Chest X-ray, AP view. Patient: 57 years old, sex M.
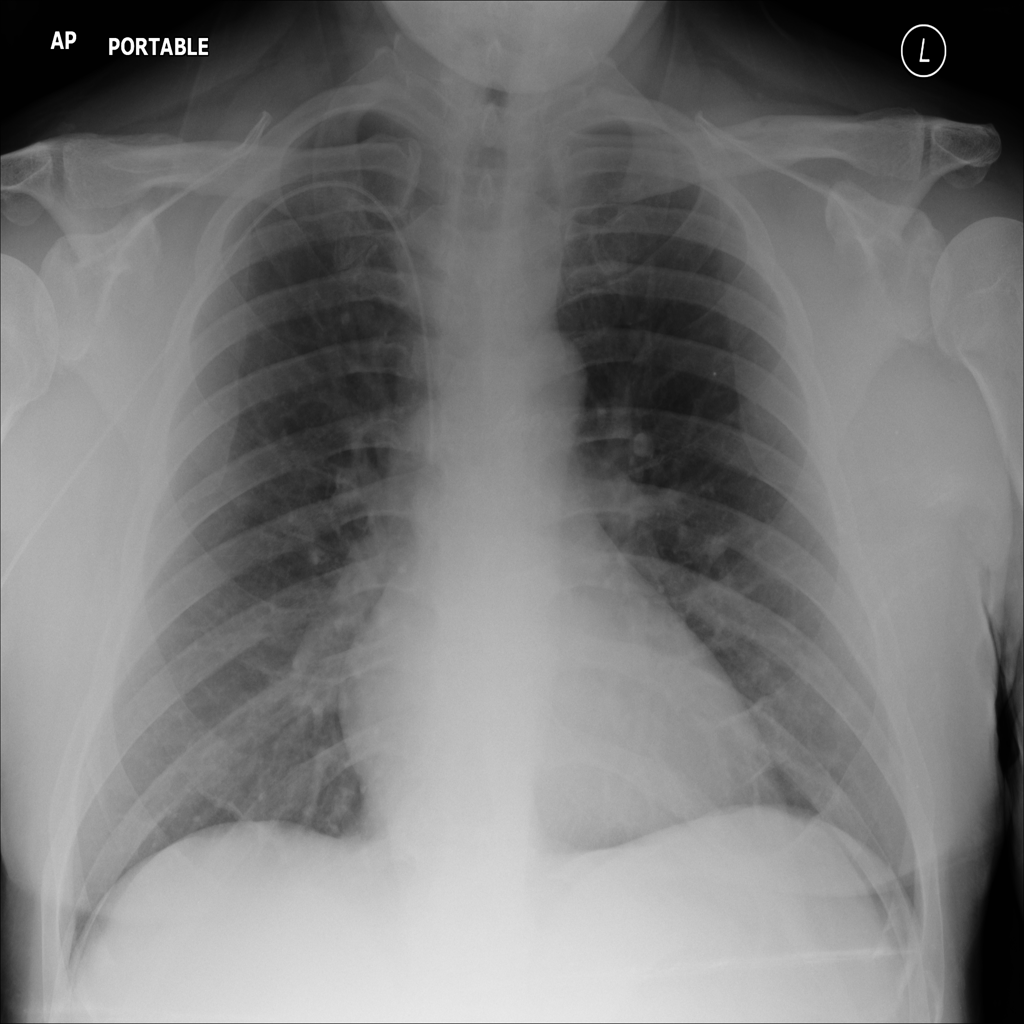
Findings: No Finding